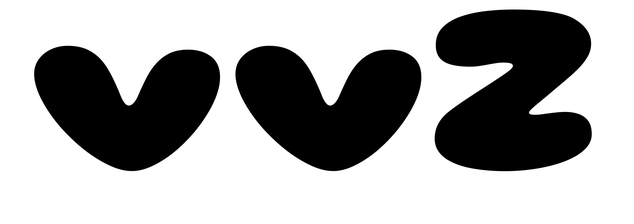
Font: Gluten_Black